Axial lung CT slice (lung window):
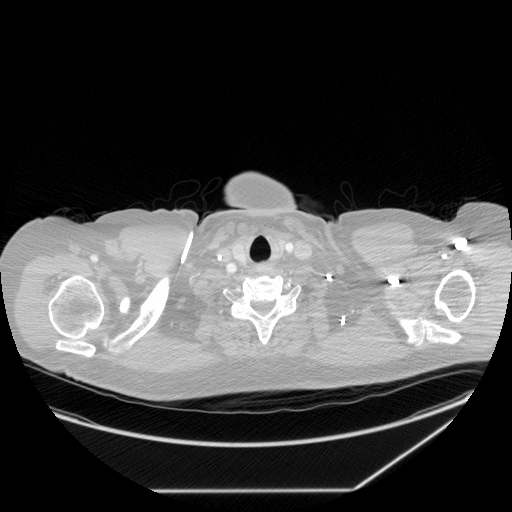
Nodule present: no